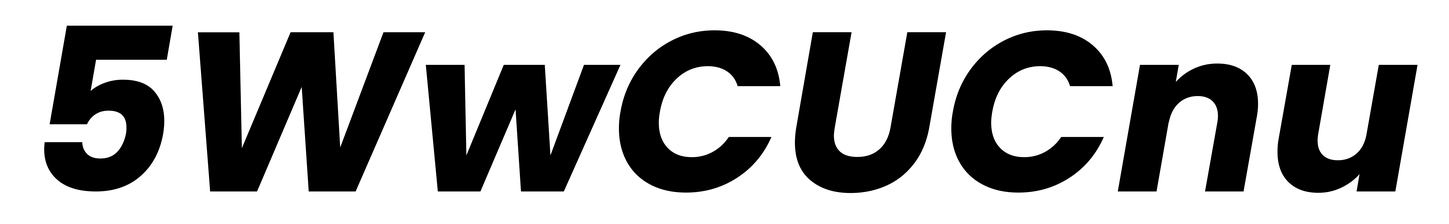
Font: Poppins-BoldItalic